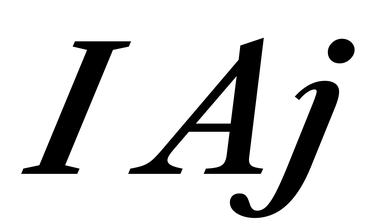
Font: LibreCaslonText-Italic_SemiBold_Italic